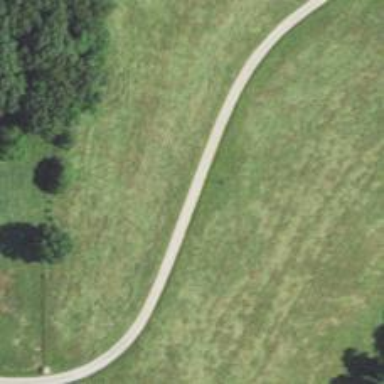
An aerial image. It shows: Driveway.